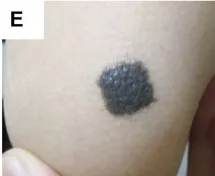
Clinical features of the patient. At 45 years of age, the patient looked older than her actual age. And right elbow.
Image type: medical_photograph (skin_photograph)